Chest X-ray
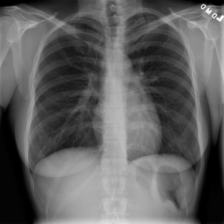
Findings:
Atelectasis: negative
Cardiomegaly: negative
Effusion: negative
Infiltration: positive
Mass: negative
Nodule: negative
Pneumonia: negative
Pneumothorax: negative
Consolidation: negative
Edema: negative
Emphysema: negative
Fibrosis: negative
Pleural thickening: negative
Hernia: negative